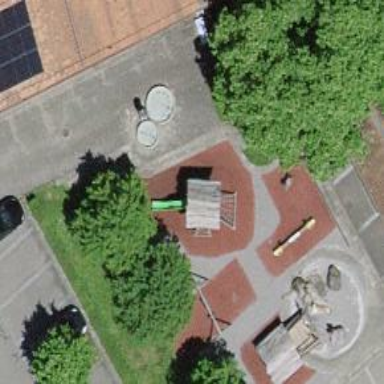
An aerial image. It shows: Playground structure.